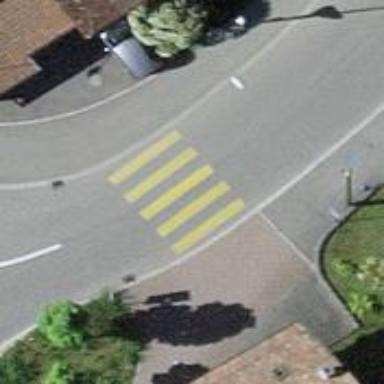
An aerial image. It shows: Marked footway crossing with zebra markings.